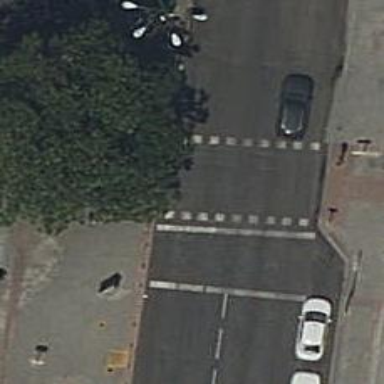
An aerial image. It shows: Kerb serving as barrier.